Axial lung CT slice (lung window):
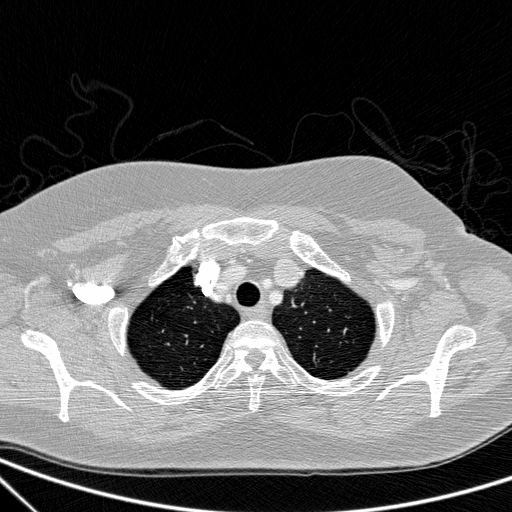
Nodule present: no